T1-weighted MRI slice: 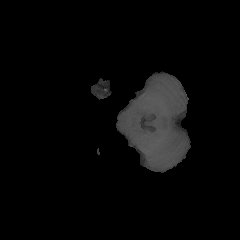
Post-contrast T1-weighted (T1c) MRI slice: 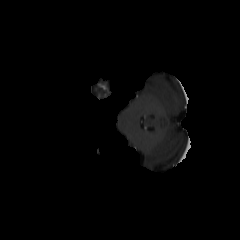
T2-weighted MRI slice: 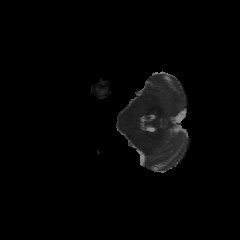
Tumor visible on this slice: no